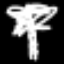
Label: palm tree